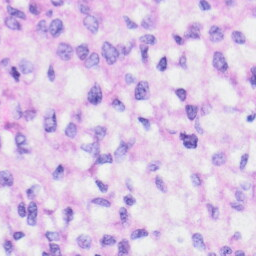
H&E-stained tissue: Liver